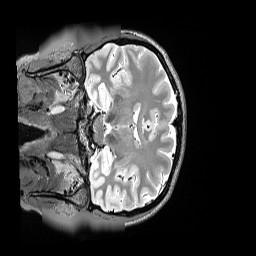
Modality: T2w
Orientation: coronal
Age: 36
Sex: female